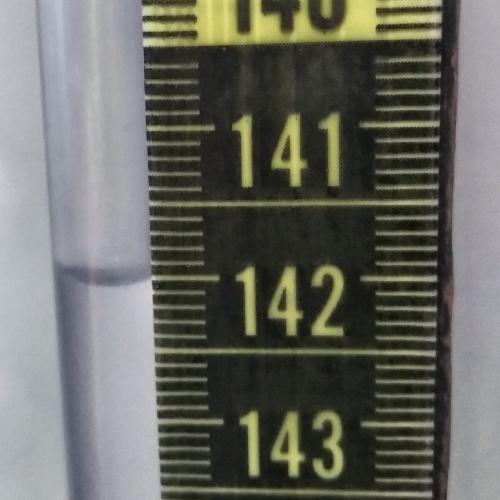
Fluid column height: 142.0 cm